Question: Here is the jQuery code
'''
$(document).ready(function(){
$("#menu li").hover(
function(){
$(this).children(":hidden").stop().slideDown();
},
function(){
$(this).parent().find("ul").slideUp();
}
);
});
'''
The menu drops a unorganized html list which is working fine and is not the issue.
When the menu drops the hidden list it allows for another drop to happen while the other is still sliding up. Is there way to stop the new list from slideing down while the other list is still sliding up?
For example if you look at this websites navigation menu bar it will show you what I mean you can not look at another drop down till the other has returned.
<URL>
This is the problem:

Jsfiddle of my problem:
<URL>
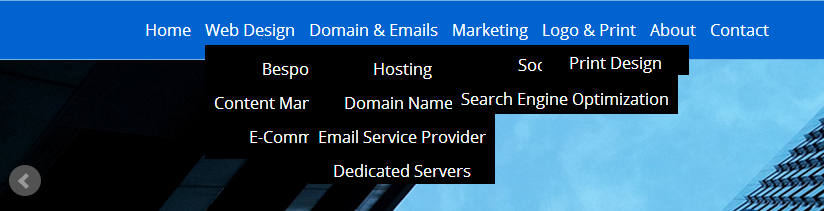
Answer: You need to reset others and then expand this:
'''
$(document).ready(function(){
$("#menu li").hover(
function(){
if ($("#menu li").find("ul:visible").length)
{
curMenu = this;
$("#menu li").find("ul:visible").slideUp(function(){
$(curMenu).children(":hidden").stop().slideDown();
});
}
else
$(this).children(":hidden").stop().slideDown();
},
function(){
$(this).parent().find("ul").slideUp();
}
);
});
'''
### Fiddle: http://jsfiddle.net/praveenscience/hSH7e/5/